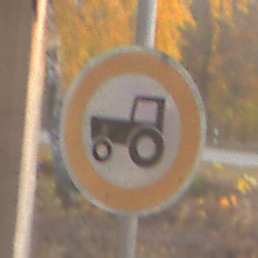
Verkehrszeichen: VerbotKraftfahrzeugeZuegeNichtSchneller25
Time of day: SunriseSunset
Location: Roofed (Suburban)
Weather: Clear
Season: NotSpecified
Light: Natural